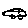
Label: car